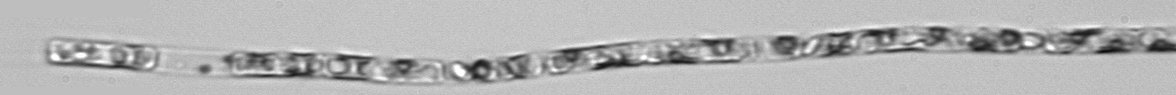
Label: Guinardia_delicatula_TAG_internal_parasite